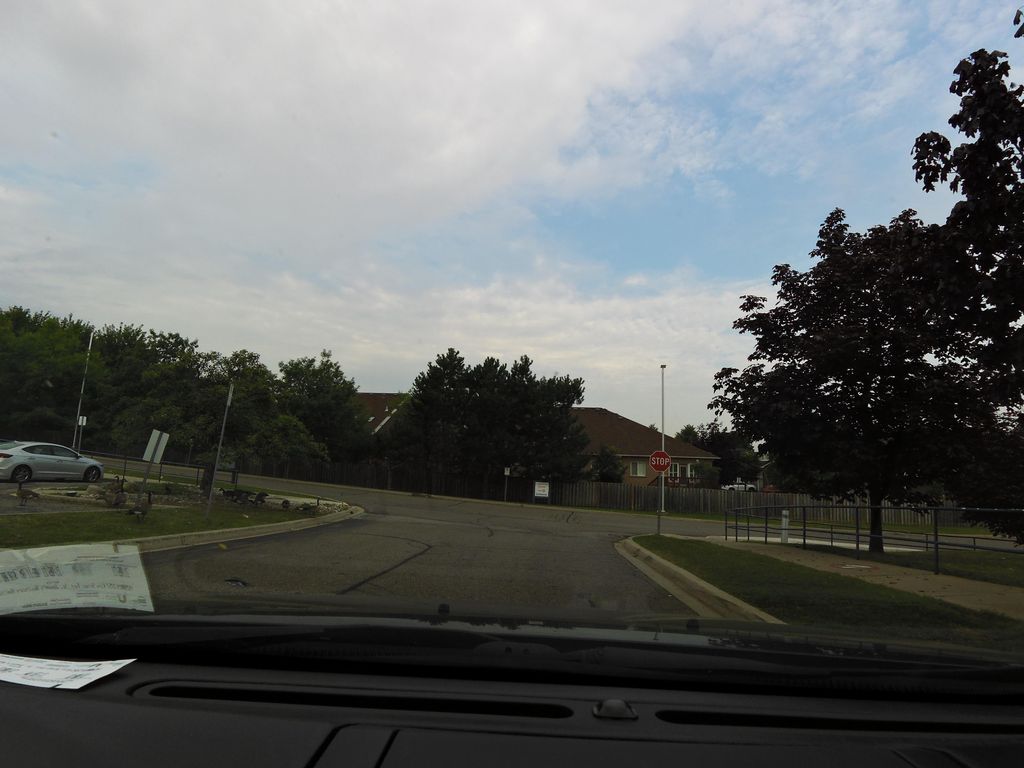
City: hamilton